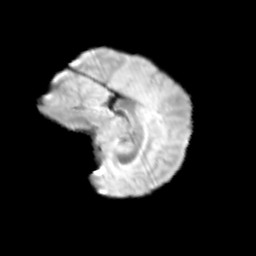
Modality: T2w
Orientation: sagittal
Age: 11
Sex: female
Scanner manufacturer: siemens
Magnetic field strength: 3 T
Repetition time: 3.8 s
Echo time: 0.07 s